Field crop: tomato
Growth stage: 1
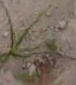
Species: cyperus